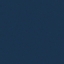
Land use / land cover class: SeaLake